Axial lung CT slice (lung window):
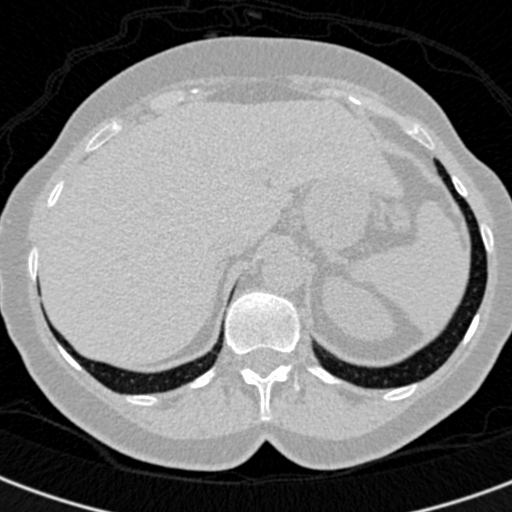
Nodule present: no